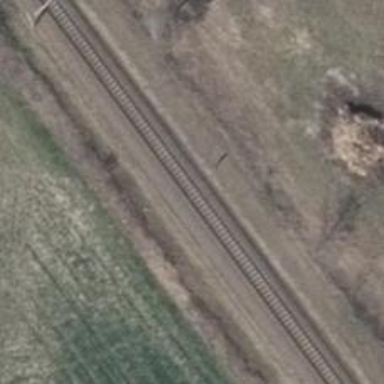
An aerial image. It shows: Railway signal.